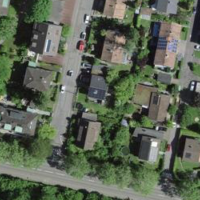
EUNIS habitat code: 55
Species observed at this site:
Viburnum tinus